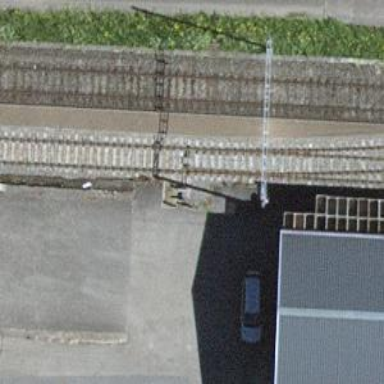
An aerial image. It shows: Single track railway in yard.